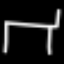
Label: bed